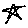
Label: star